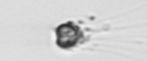
Label: Apedinella